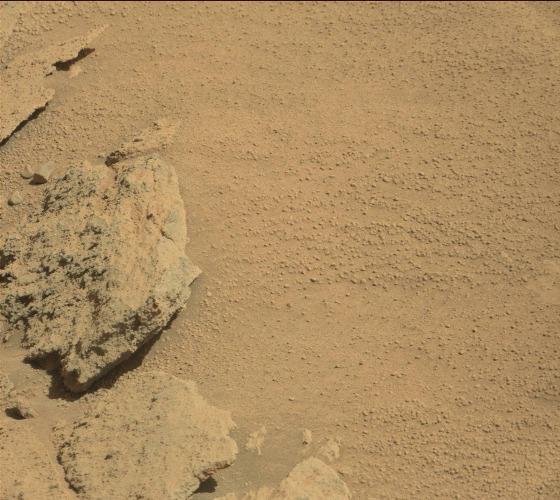
Terrain classes present: Bedrock, Gravel / Sand / Soil, Shadow